This time-frequency spectrogram was computed from a bearing vibration snapshot; brighter regions carry more energy. Diagnose the bearing from this image, choosing from: normal, inner_race, outer_race, ball.
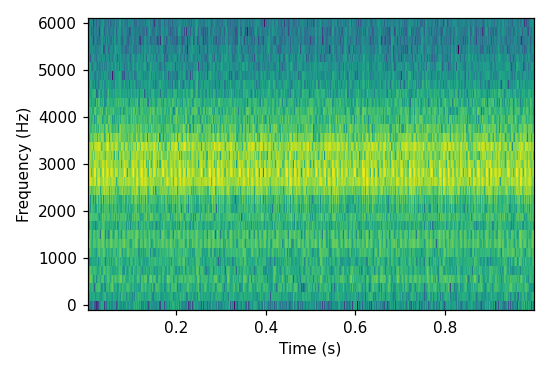
Answer: outer_race